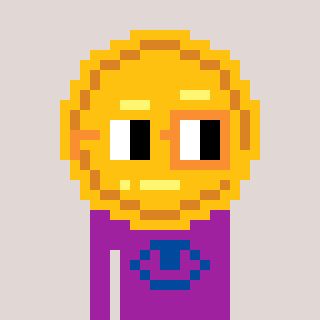
a pixel art character with square yellow and orange glasses, a medal-shaped head and a magenta-colored body on a warm background